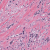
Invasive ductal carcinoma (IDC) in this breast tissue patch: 1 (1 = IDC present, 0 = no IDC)